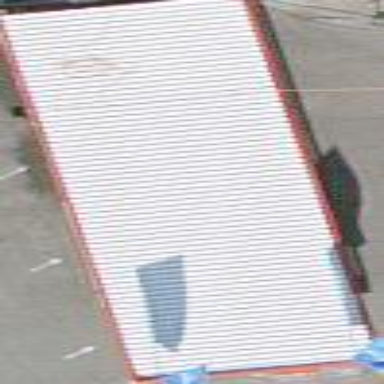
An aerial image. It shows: View of roof of building.